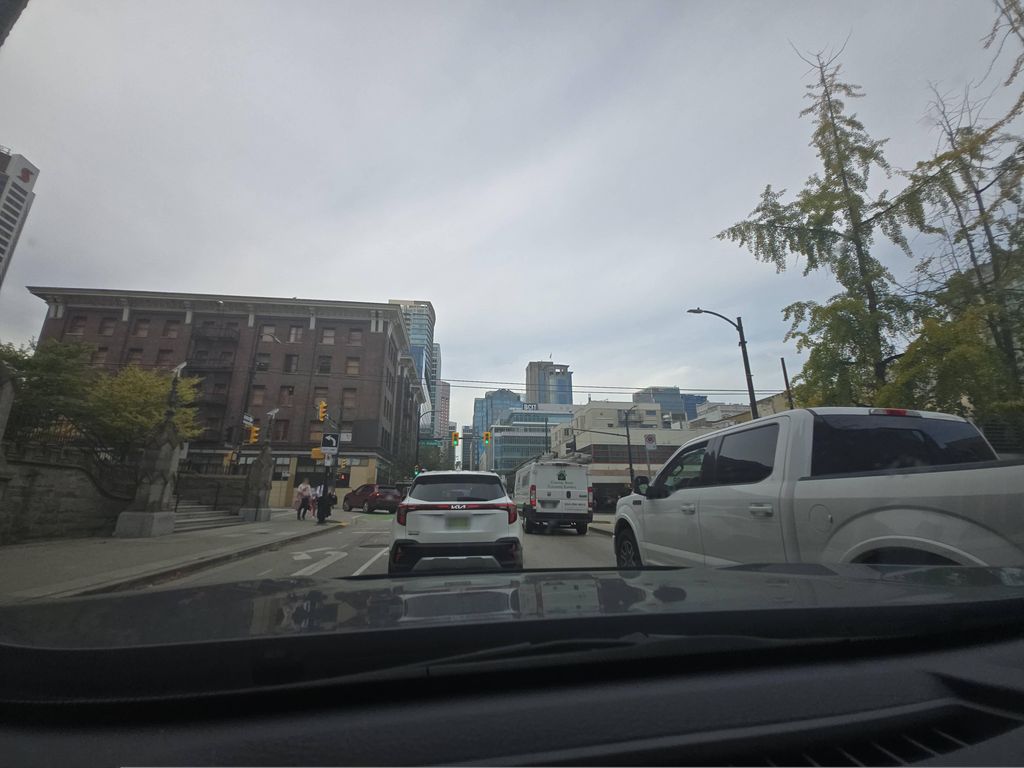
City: vancouver